Question: I have just started using AngularJS. I've done the tutorial from the official site.
I tried to start my own web application.
I would like to "" and "" a 'div'.
I started by trying resize 'div' but the problem is the 'scope' is never updated on 'mouse move'. When I mousedown on 'div.tool' (red div). I created a directive named 'resize direct'.
I don't understand why my scope is not updated.
'scope''console.log(...)''index.html'
Thanks

Here is my code :
'''
<div class="roadmap" ng-app="dragApp" ng-controller="dragCtrl">
<div class="time">
<div class="duree" resizedirect ng-style="{ width: myWidth }">
<div class="tool"></div>
</div>
</div>
</div>
'''
'''
'use strict';
var dragDirectives = angular.module('dragDirectives', []);
dragDirectives.directive('resizedirect', function() {
return {
restrict: 'A',
link: function(scope, element, attr) {
scope.name = "Third ";
scope.myWidth = "100px";
var resizer = element.find(".tool")[0];
console.log(resizer);
resizer.addEventListener('mousedown', scope.initDrag, false);
var startX, startY, startWidth, startHeight;
scope.initDrag = function(e) {
startX = e.clientX;
startY = e.clientY;
startWidth = parseInt(element.css("width"), 10);
resizer.addEventListener('mousemove', scope.doDrag, false);
resizer.addEventListener('mouseup', scope.stopDrag, false);
}
scope.doDrag = function(e) {
//console.log( (startWidth + e.clientX - startX) + 'px' );
startWidth = parseInt(element.css("width"), 10);
scope.myWidth = (startWidth + e.clientX - startX) + 'px';
scope.myWidth = "200px";
console.log(scope.myWidth);
}
scope.stopDrag = function(e) {
resizer.removeEventListener('mousemove', scope.doDrag, false);
resizer.removeEventListener('mouseup', scope.stopDrag, false);
}
}
}
})
'''
'''
'use strict';
var dragApp = angular.module('dragApp', [
'ngRoute',
'dragDirectives'
]);
'''
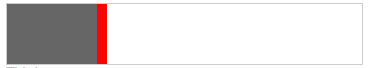
Answer: Expressions like '{ width: myWidth }' are evaluated whenever the scope is updated. When you update the scope within an event listener, then you know, but angular does not know that the scope has been changed.
In order to tell angular that the scope has been changed you need to call 'scope.$apply()' after the change. This tells angular that something has changed and the expressions might need to be evaluated again.
'''
scope.doDrag = function(e) {
//console.log( (startWidth + e.clientX - startX) + 'px' );
startWidth = parseInt(element.css("width"), 10);
scope.myWidth = (startWidth + e.clientX - startX) + 'px';
scope.myWidth = "200px";
scope.$apply();
'''